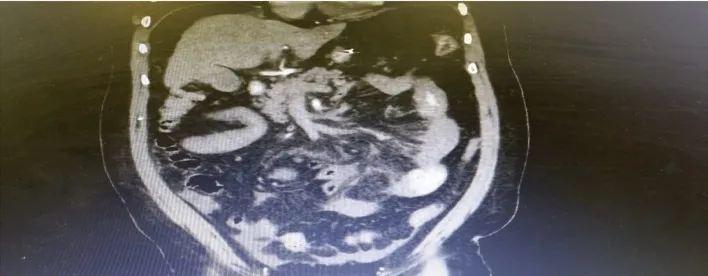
Computed tomography (CT) of the abdomen showed extensive portal, superior mesenteric vein and splenic vein thrombosis.
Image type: radiology (ct)